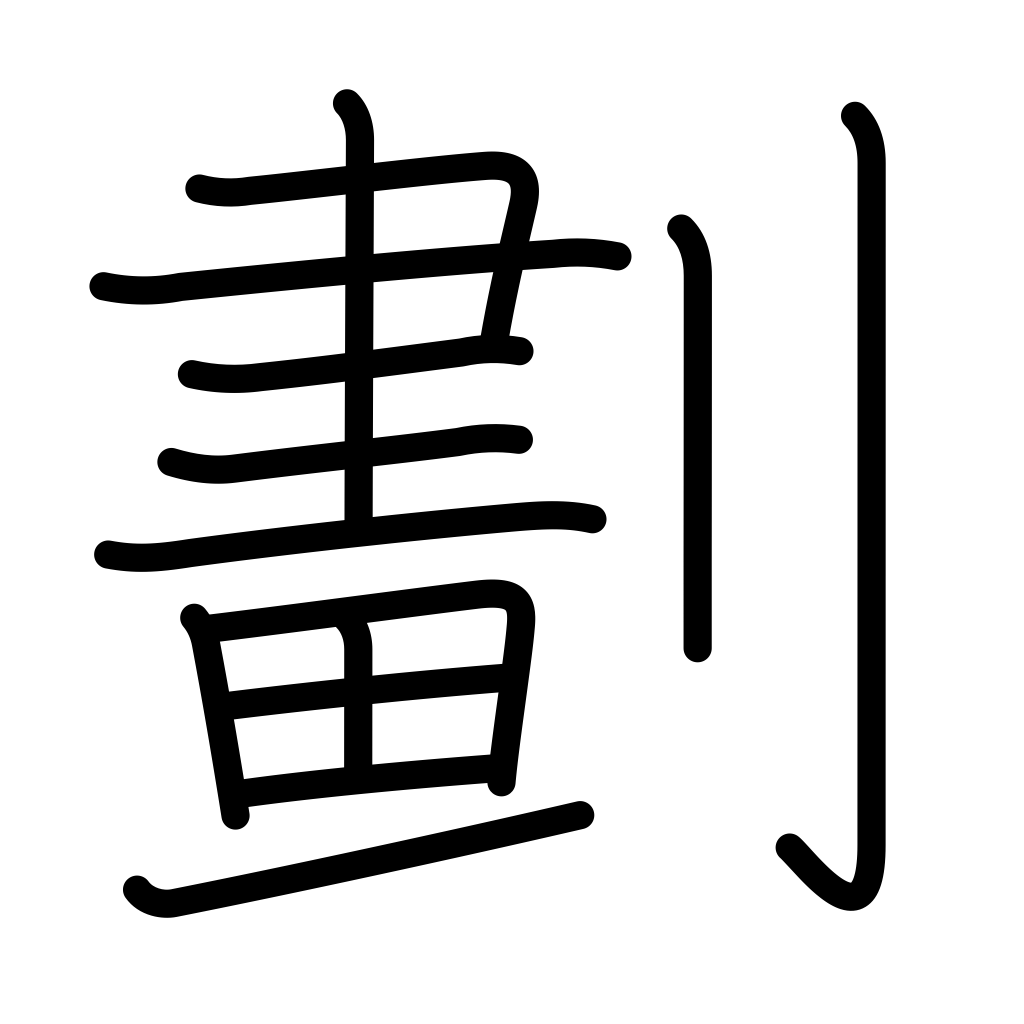
Meaning: divide